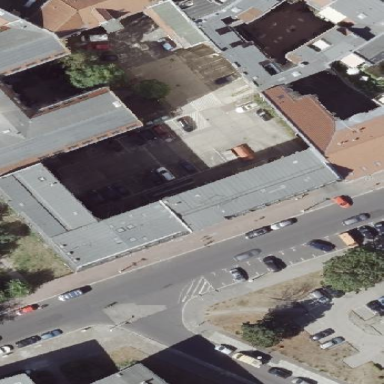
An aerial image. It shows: Public government office with distinctive double saltbox roof shape.